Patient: sex M, age 25
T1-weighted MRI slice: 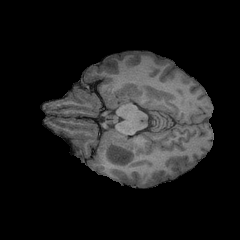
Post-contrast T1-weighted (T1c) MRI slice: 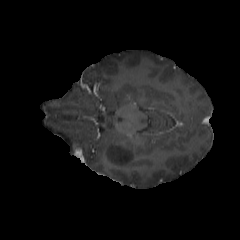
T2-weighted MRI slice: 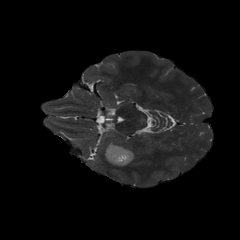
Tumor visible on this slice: yes
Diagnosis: Astrocytoma, IDH-mutant
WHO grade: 2